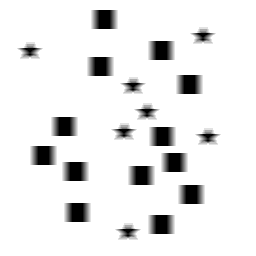
Squares: 13
Triangles: 0
Stars: 7
Total shapes: 20